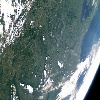
Label: land